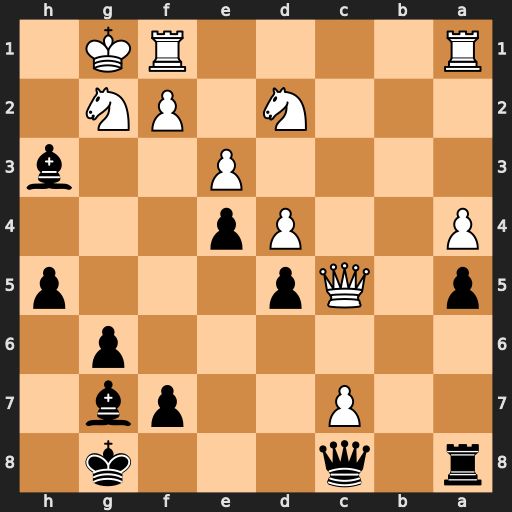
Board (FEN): r1q3k1/2P2pb1/6p1/p1Qp3p/P2Pp3/4P2b/3N1PN1/R4RK1
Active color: b
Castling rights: -
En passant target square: -
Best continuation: Qg4 c8=Q+ Rxc8 Qxc8+ Qxc8